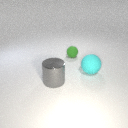
large cyan rubber sphere to the right of large gray metal cylinder